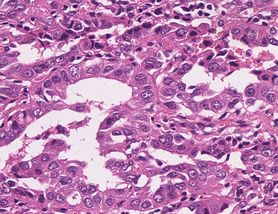
Tumor epithelial tissue: yes
Tumor-associated stroma tissue: no
Normal tissue: no